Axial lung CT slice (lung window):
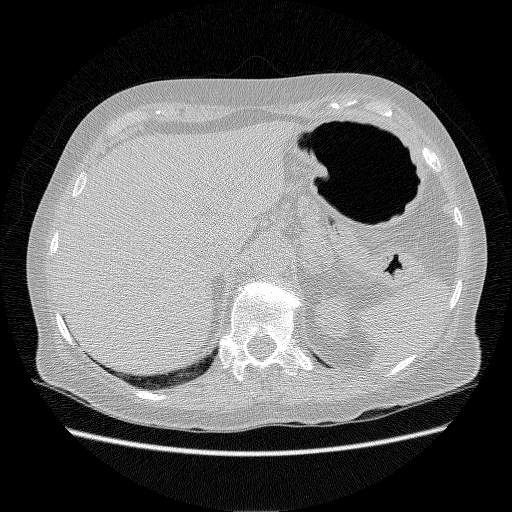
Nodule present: no